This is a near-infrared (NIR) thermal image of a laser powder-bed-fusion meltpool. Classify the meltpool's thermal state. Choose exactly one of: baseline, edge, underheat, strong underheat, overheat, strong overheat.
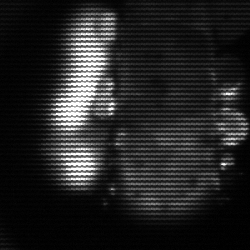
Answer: strong underheat